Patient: sex M, age 50
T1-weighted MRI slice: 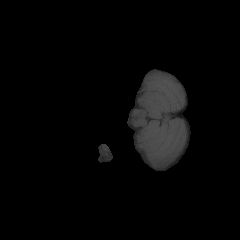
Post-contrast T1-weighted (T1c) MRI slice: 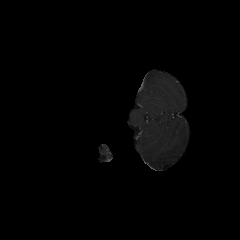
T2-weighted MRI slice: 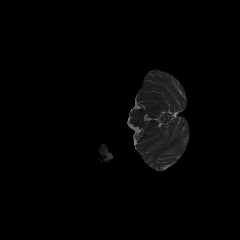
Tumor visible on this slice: no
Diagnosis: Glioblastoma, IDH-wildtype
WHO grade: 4